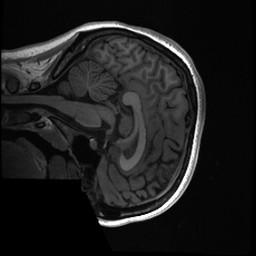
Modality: T1w
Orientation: sagittal
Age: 19
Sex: female